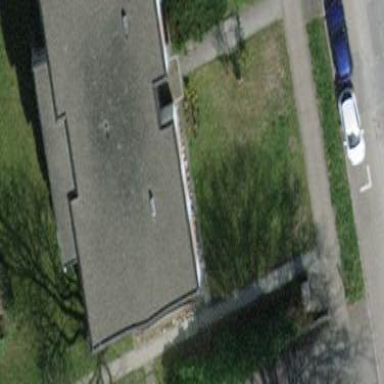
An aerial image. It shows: Building with apartments and flat roof.